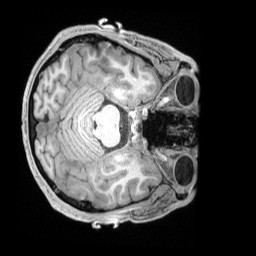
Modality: T1w
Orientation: axial
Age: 24
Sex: male
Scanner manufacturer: siemens
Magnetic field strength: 3 T
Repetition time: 2.4 s
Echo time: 0.00226 s